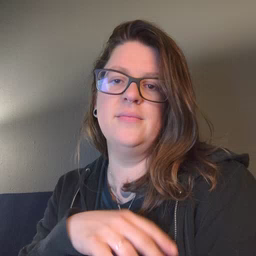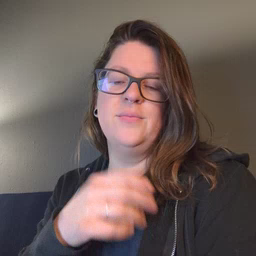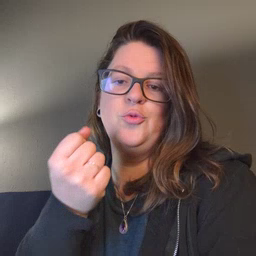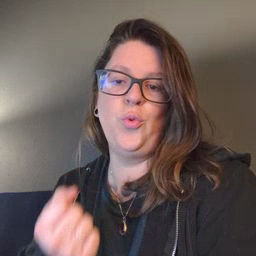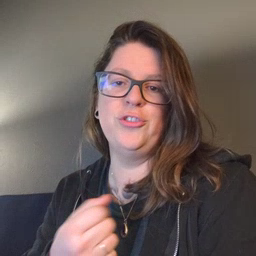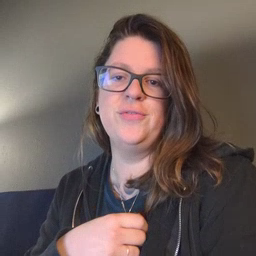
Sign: drawer